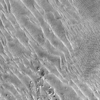
Label: not_dusty